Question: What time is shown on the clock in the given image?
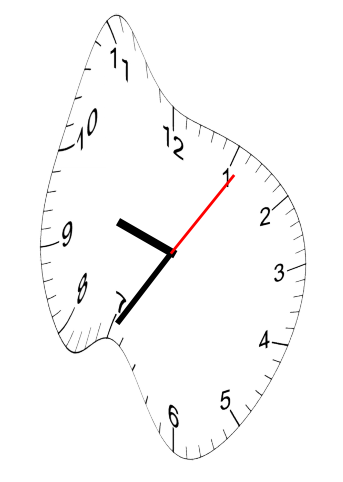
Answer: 09:35:06